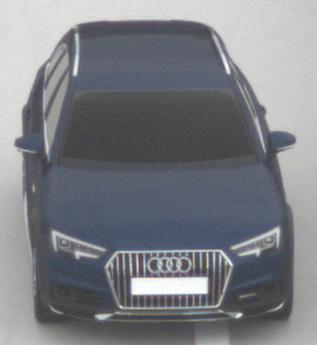
Make: Audi
Model: A4 Allroad 45 TFSI
Detailed model: A4 (B9) allroad
Model produced from: 2019/02
Model produced until: 2019/05
Doors: 5
Color: blue
Road condition: dry road
Daytime: morning or afternoon
Contrast: low contrast